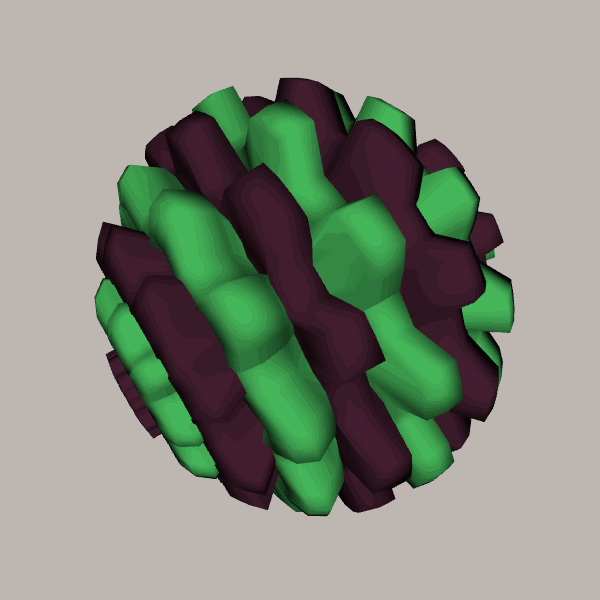
Background: light